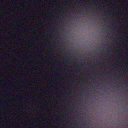
Screen state: off